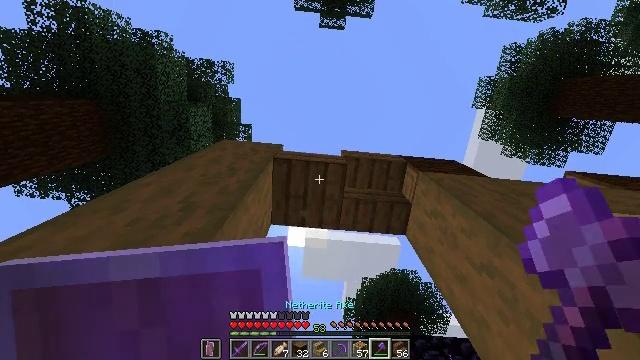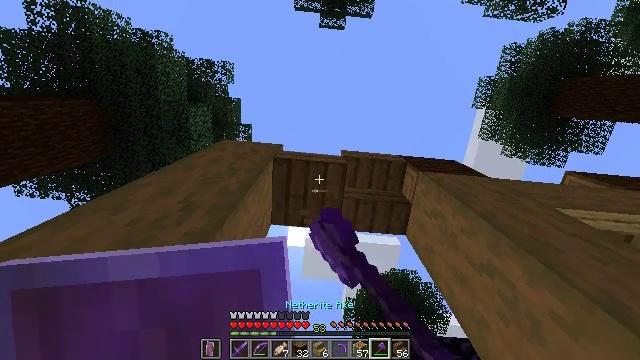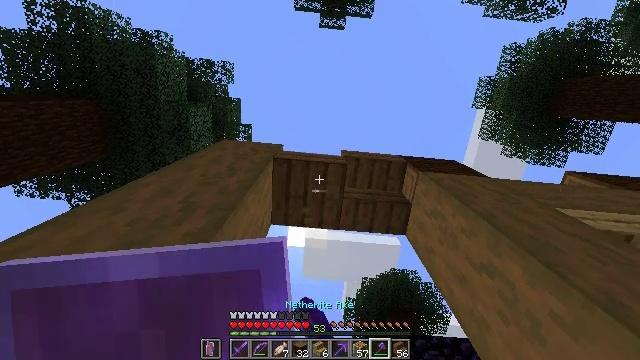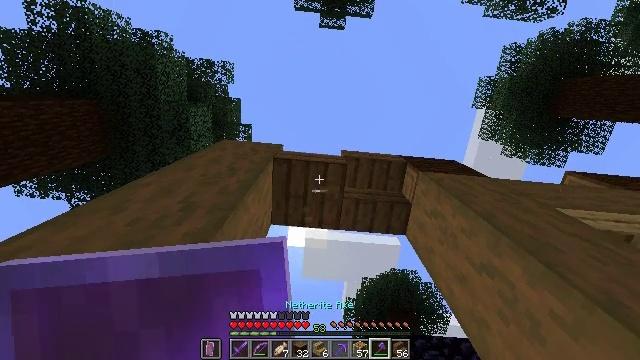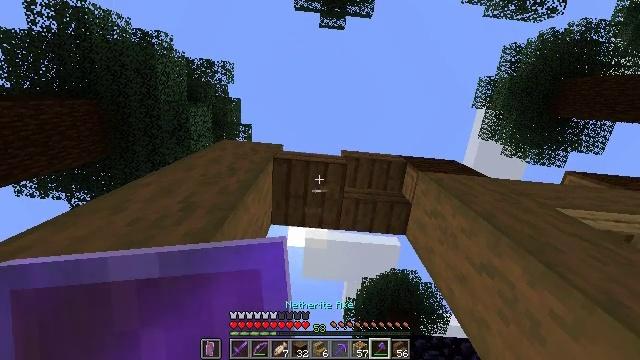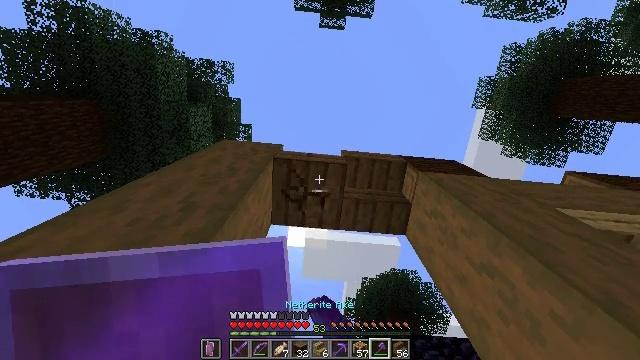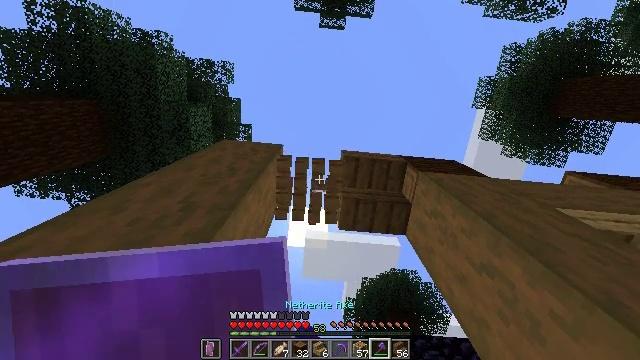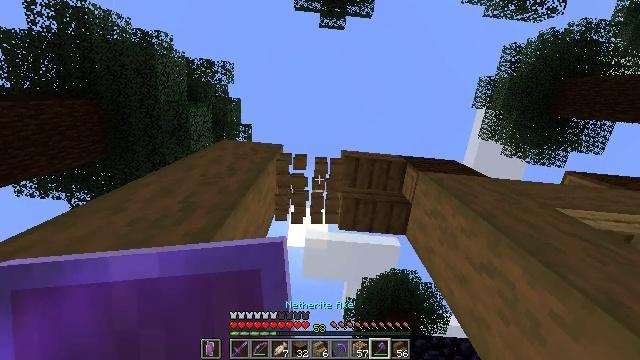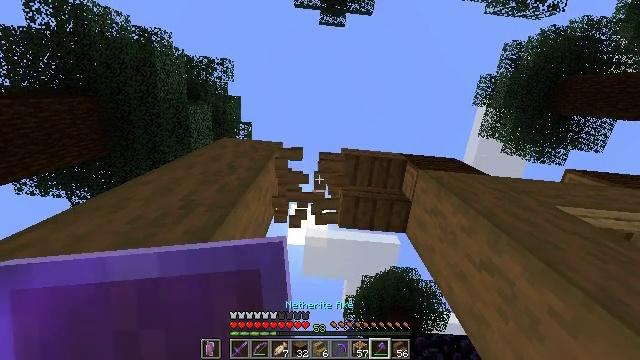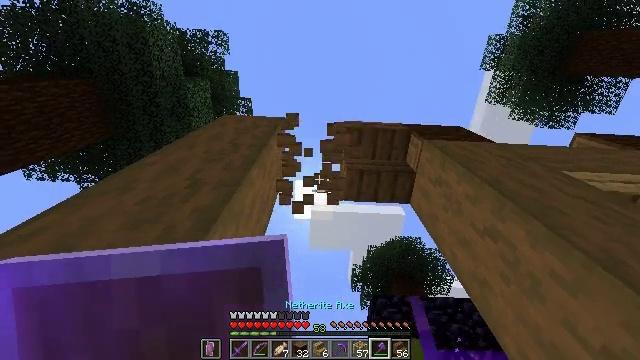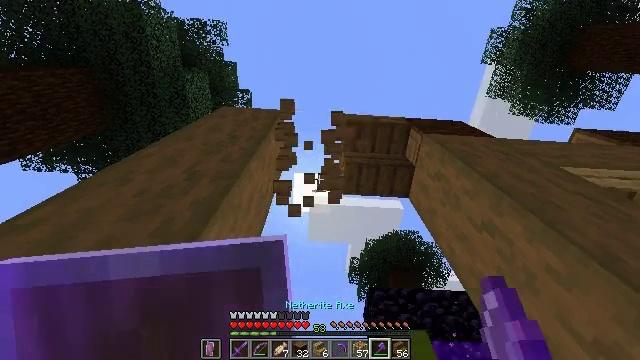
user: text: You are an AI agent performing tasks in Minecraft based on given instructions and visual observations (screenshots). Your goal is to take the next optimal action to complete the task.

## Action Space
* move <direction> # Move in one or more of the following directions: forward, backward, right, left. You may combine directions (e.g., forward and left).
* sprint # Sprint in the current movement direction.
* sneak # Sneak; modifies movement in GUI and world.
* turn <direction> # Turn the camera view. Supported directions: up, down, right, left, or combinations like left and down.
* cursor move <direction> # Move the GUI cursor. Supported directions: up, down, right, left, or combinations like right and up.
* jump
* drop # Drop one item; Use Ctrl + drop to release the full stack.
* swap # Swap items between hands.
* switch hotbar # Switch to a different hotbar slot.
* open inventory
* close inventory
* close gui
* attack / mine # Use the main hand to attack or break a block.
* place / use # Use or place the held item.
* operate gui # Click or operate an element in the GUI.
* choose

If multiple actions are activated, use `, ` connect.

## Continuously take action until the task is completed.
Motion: motion action
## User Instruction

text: Attack the spruce stairs to remove them.
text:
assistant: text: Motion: attack / mine
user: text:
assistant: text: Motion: attack / mine
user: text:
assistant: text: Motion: attack / mine
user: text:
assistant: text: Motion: attack / mine
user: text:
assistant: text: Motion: attack / mine
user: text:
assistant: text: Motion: attack / mine
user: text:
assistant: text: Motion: no_op
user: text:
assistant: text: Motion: no_op
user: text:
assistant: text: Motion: turn left and down
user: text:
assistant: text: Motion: turn down
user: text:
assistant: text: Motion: no_op